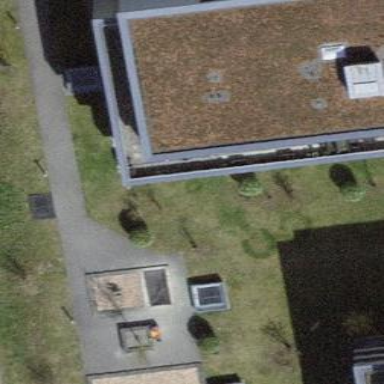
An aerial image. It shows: Apartment building with flat roof.